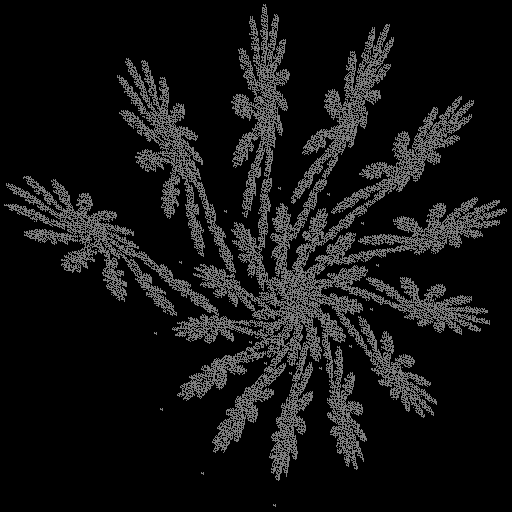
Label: swirl